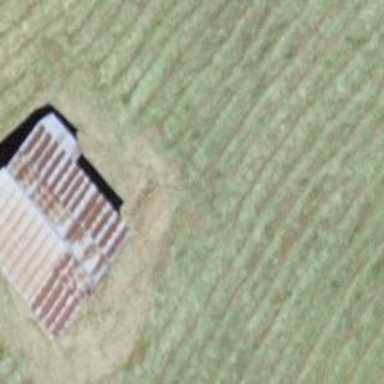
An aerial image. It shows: Rural barn.